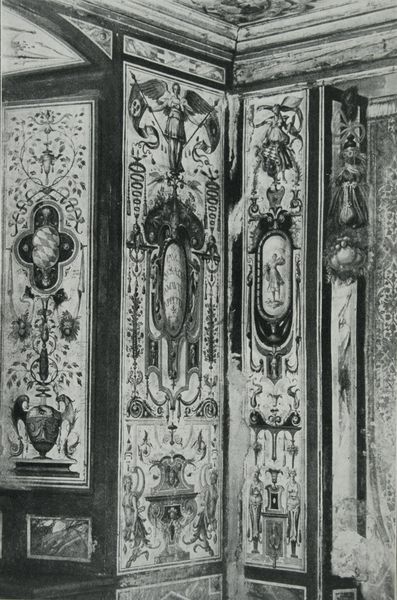
Titel: Grotesken im Rittersaal
Künstler: Alexander Maler
Standort: Landshut
Institution: Burg Trausnitz
Schlagwörter: blätter, flügel, gemälde, mann, weiß, frauen, menschen, ausschnitt, blumen, fenster, frau, grau, holz, marmor, männer, raum, schmuck, schwarz, säulen, tür, zeichnung, zimmer, blüten, gebäude, haus, schloss, tiere, muster, ornament, wand, architektur, barock, mensch, rahmen, sockel, stein, innenraum, spiegel, felder, kirche, interieur, decke, person, pflanzen, renaissance, rokoko, oval, amphore, engel, ranken, vase, deutschland, relief, ecke, zimmerecke, bogen, fahnen, stab, fahne, bank, rand, figuren, lanze, dekoration, gardine, salon, detail, symmetrie, dekor, floral, ornamente, verzierung, wandgemälde, wandmalerei, paravent, stuck, vasen, stufe, bemalt, foto, fotografie, photographie, rechtecke, wände, nische, burg, motiv, bayern, münchen, palast, symmetrisch, druck, schwarz weiss, soldat, girlanden, photo, fries, wappen, geometrisch, raute, sims, gesims, laibung, männlich, residenz, wesen, fensterbank, kassetten, speer, fresko, kabinett, schnecken, gerahmt, prunk, bänder, bemalung, ornamentik, reliefs, welt, allegorien, erzengel, szenen, einfassung, symetrisch, aufnahme, nike, georg, pompeij, sphinx, fensternische, sitzplatz, groteske, sockelzone, wanddekoration, teilansicht, fensterlaibung, niken, antiquarium, wandbemalung, prächtig, frsko, pokale, wandtäfelung, grotesken, frescen, eingefasst, holzschnitzerei, täfelung, marmorimitation, raumecke, sokel, schwearz, gillanden, kandelabar, olale, raumteil, seitenwand, stuckleiste, sümmetrie, tromp l'il, wandbemahlung, wnadmalerei, ss, lügel, wandtapetet, oenament